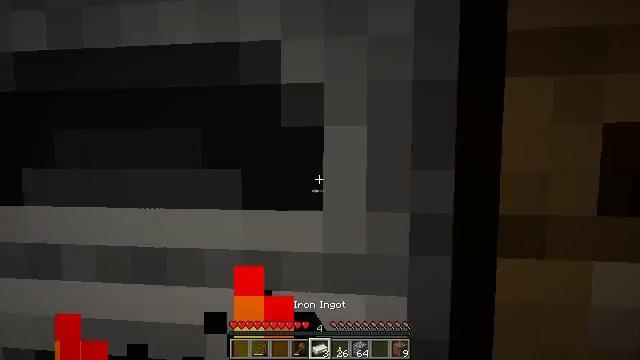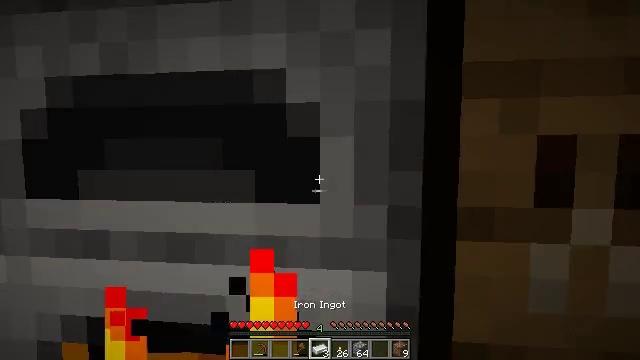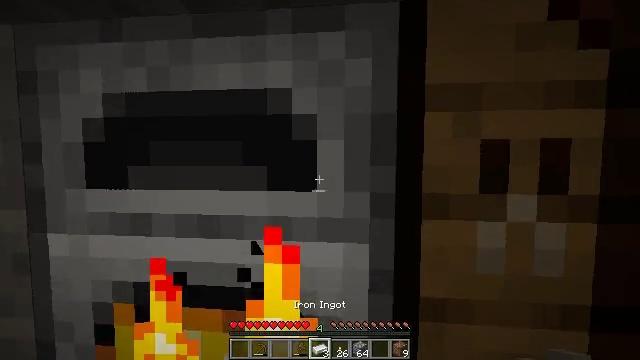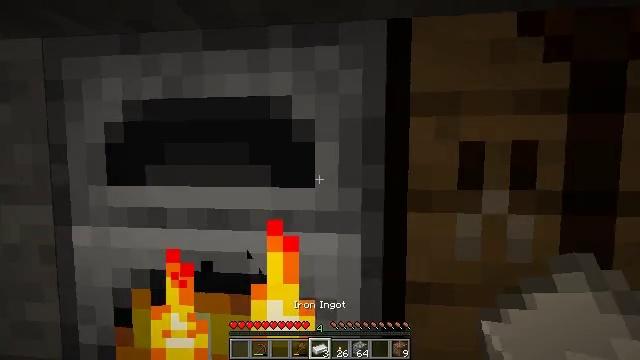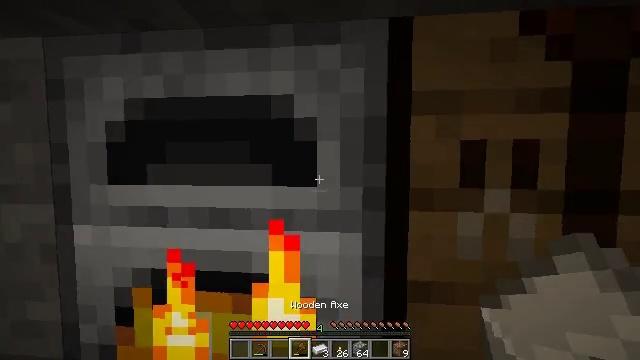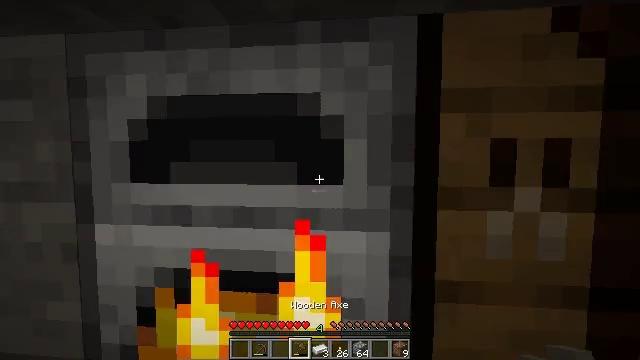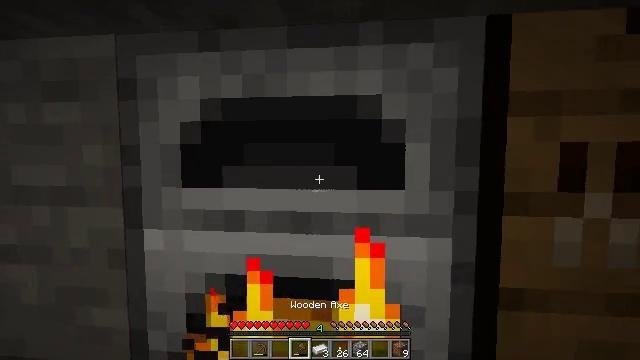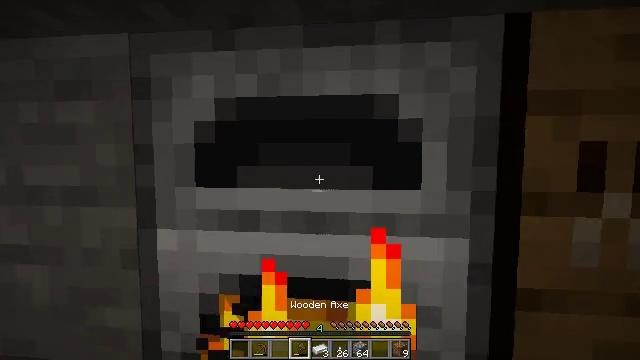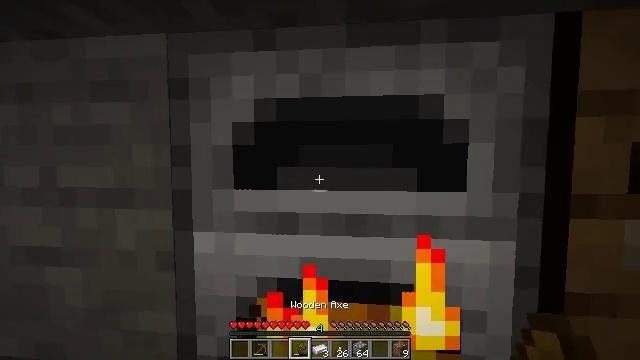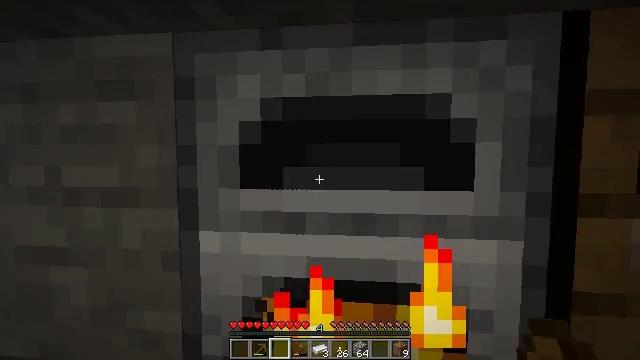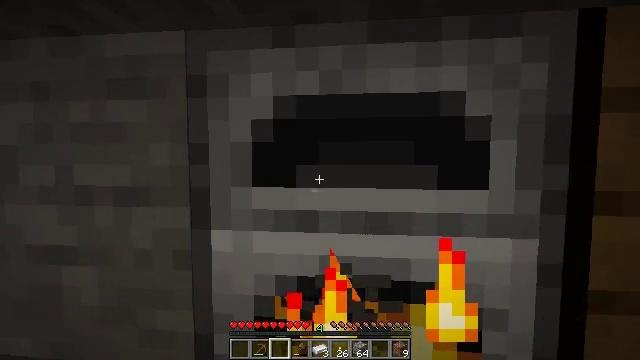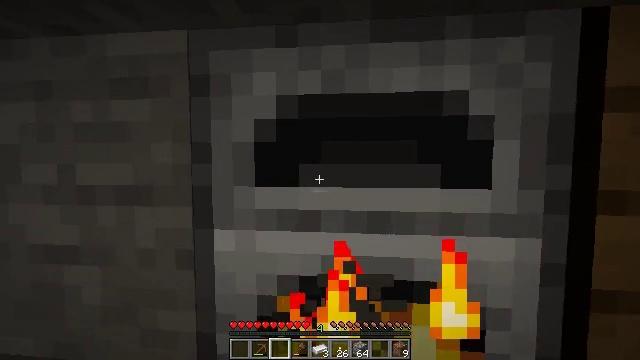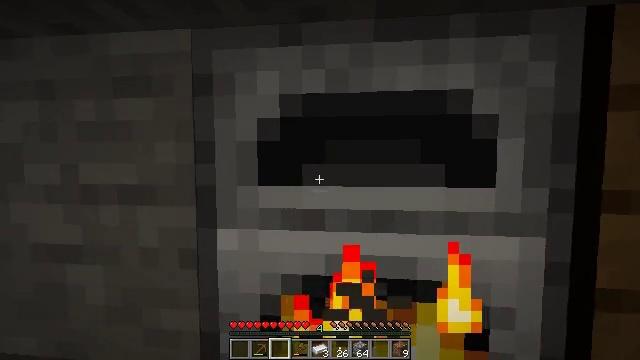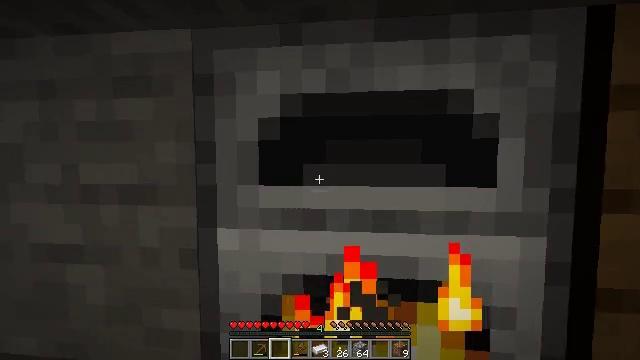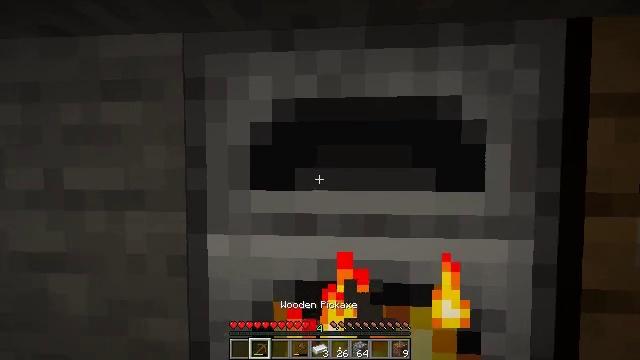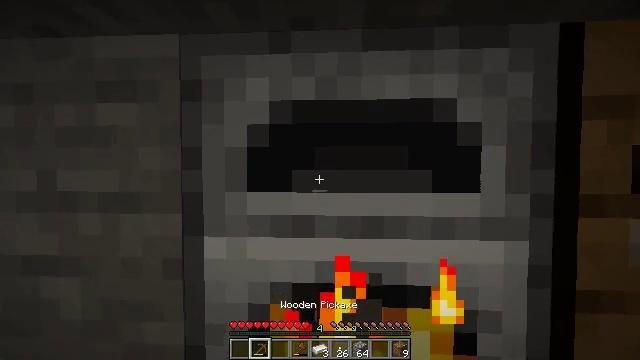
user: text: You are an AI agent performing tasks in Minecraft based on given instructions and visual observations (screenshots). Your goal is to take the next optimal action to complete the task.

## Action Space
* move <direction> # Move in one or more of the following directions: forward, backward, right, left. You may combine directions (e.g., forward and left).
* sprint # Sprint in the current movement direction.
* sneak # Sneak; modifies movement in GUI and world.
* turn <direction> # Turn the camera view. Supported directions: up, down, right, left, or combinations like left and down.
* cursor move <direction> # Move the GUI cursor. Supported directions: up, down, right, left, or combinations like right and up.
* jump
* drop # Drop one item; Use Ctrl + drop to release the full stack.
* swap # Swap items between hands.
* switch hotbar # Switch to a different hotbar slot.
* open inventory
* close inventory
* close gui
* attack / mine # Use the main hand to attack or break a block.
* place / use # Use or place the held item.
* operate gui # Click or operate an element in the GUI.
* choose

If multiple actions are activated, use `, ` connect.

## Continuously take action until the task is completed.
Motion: motion action
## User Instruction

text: Smash the furnace to retrieve it.
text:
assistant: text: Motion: move back
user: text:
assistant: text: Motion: move back
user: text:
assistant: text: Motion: move back
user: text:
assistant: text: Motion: move back and move left
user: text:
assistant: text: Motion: move back and move left
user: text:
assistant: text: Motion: move left
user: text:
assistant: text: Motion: no_op
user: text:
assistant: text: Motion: no_op
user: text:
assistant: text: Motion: no_op
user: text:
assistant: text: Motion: no_op
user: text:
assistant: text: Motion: no_op
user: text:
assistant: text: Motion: no_op
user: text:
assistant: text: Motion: no_op
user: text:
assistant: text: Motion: turn right and up
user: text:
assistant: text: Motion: no_op
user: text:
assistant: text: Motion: no_op
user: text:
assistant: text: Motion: no_op
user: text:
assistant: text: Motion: turn right
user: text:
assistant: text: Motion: no_op
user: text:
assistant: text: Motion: no_op
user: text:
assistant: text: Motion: no_op
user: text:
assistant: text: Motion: no_op
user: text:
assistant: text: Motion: attack / mine
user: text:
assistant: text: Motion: attack / mine
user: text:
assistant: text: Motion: attack / mine
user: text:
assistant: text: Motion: attack / mine
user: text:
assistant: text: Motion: attack / mine
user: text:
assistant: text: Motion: attack / mine
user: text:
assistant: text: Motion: attack / mine
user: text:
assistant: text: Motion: attack / mine